Field crop: tomato
Growth stage: 1
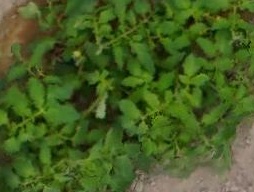
Species: tomato